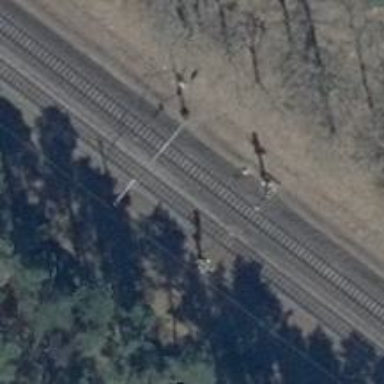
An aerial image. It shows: Milestone along the railway with catenary mast.